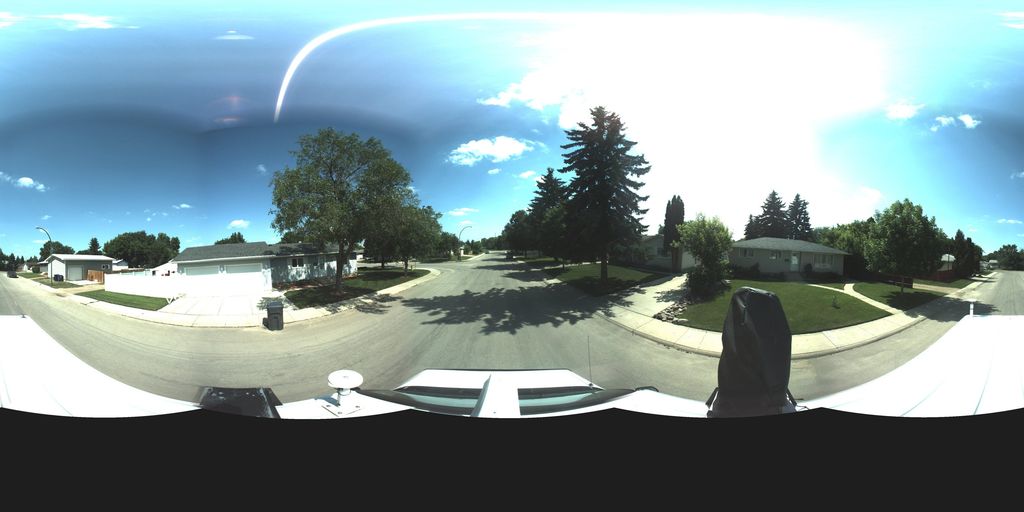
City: saskatoon